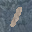
Label: 1